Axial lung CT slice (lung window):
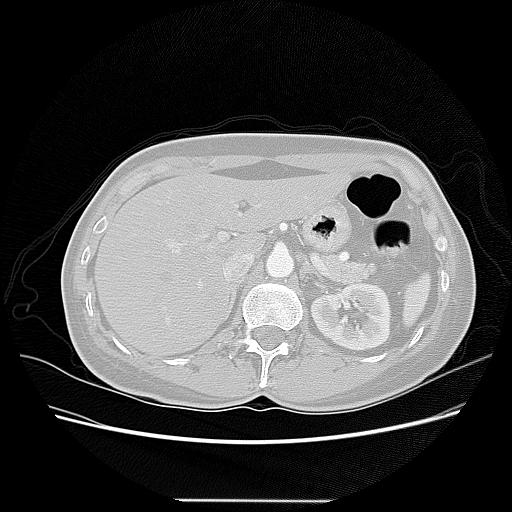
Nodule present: no